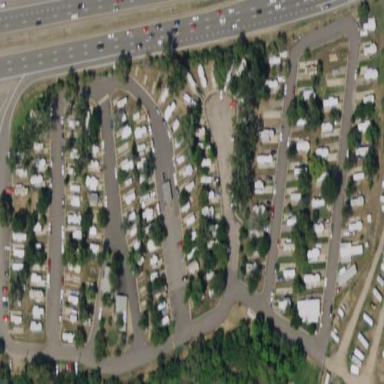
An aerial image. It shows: Caravan site for tourism.